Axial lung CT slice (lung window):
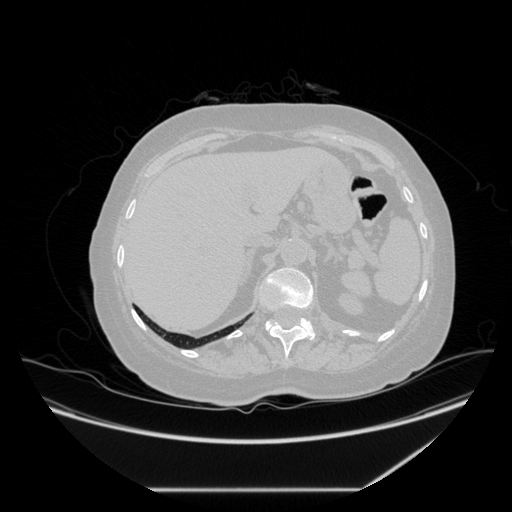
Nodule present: no